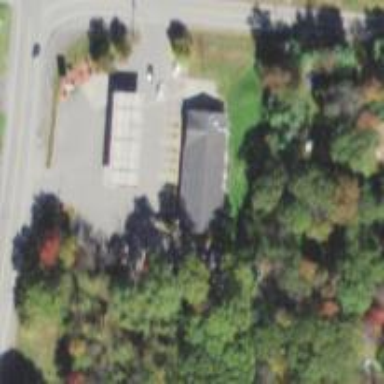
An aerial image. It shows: Convenience shop.